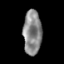
Tissue: skin
Cell type: Epithelial cells
Senescence score: 0.2842
Nuclear area (px): 802
Mean DAPI intensity: 136.338